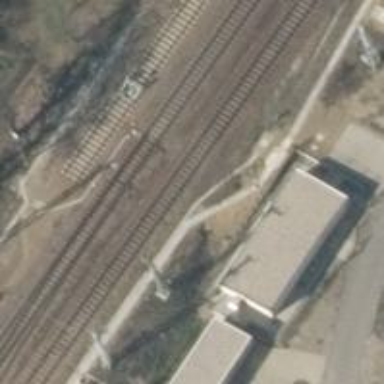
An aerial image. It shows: Railway switch.